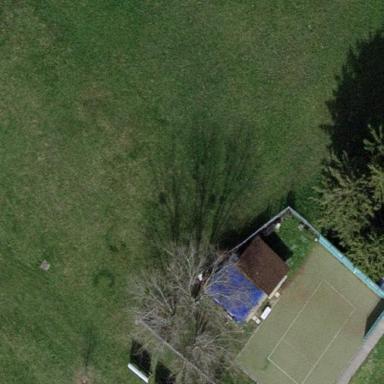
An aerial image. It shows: Tennis court on pitch.